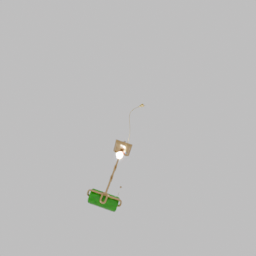
Label: lighting